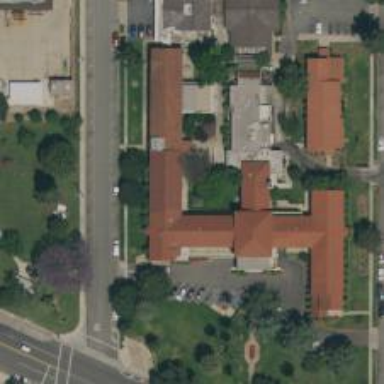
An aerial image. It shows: Nursing home.